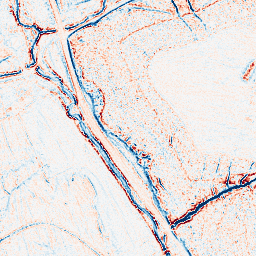
Category: edge_preserving
Decomposition family: anisotropic_diffusion
Decomposition parameters: iterations: 5
kappa: 100
gamma: 0.1
Upsampling method: linear_exact
Upsampling parameters: scale: 2
Upsampling scale: 2